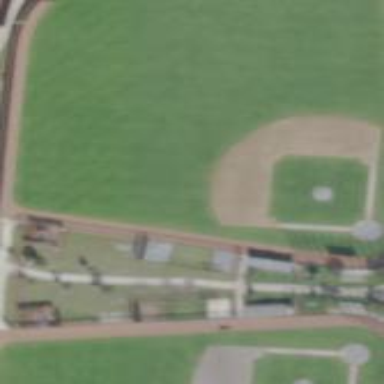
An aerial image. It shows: Baseball pitch for leisure land activities.